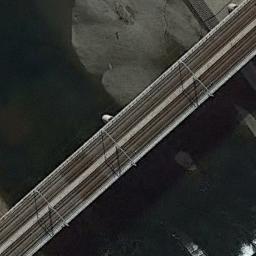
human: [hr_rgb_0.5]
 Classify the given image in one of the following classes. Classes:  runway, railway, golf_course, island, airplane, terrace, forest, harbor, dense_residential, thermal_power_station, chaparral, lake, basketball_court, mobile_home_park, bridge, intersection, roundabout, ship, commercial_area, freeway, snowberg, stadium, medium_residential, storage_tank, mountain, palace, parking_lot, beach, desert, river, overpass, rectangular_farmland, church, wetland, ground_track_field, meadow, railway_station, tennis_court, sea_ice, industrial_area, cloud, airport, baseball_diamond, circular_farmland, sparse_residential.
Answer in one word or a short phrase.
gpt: bridge